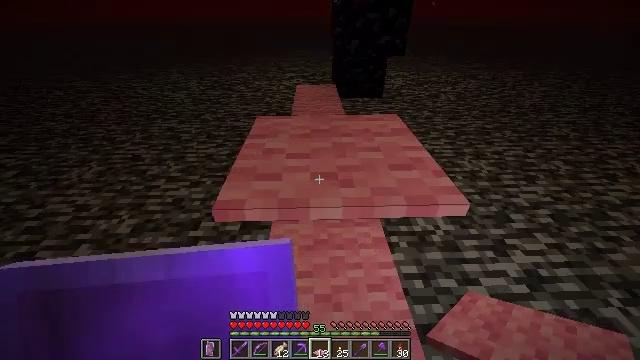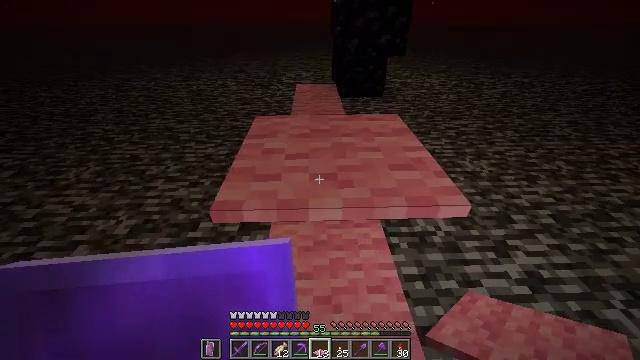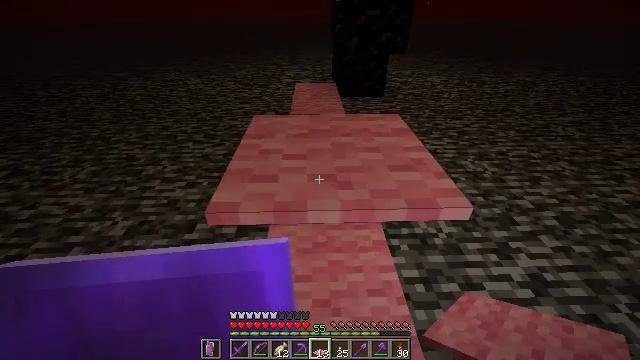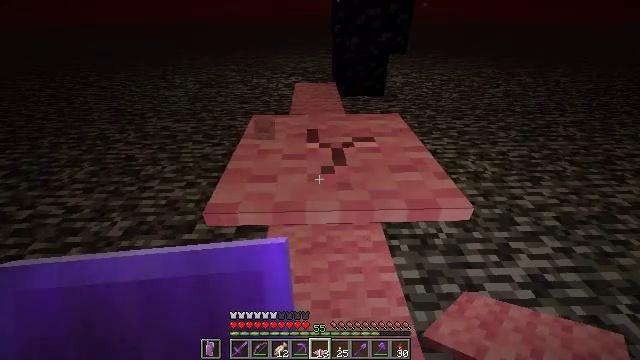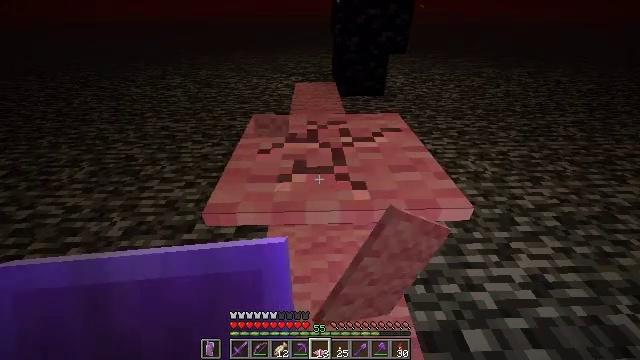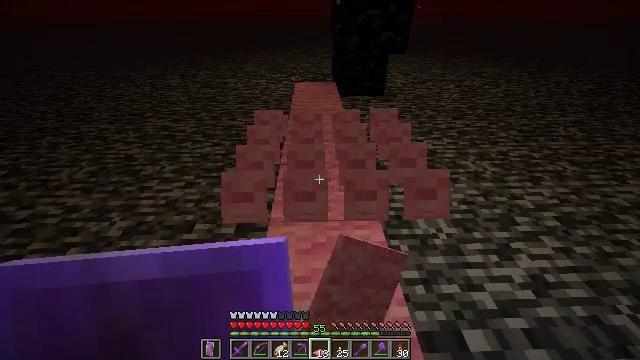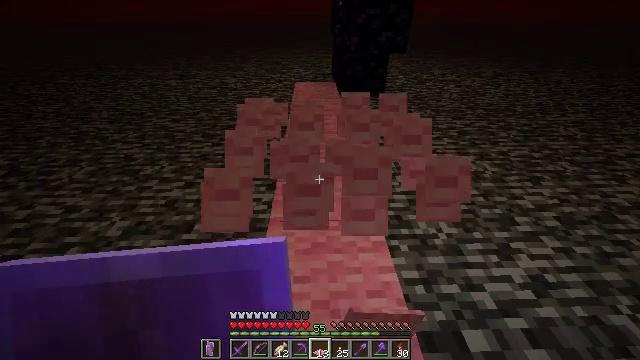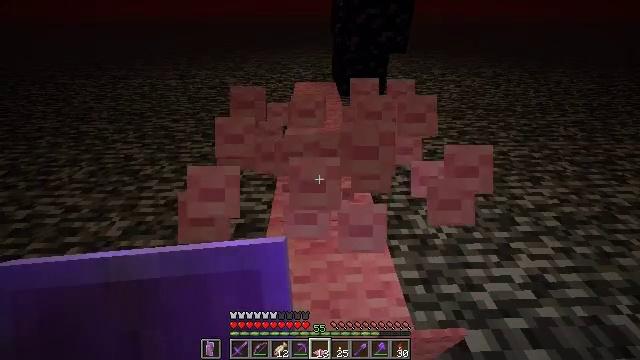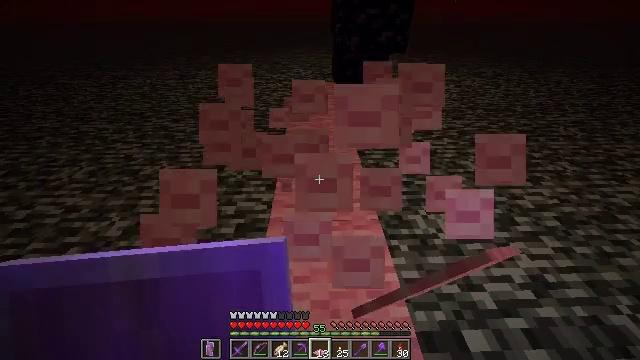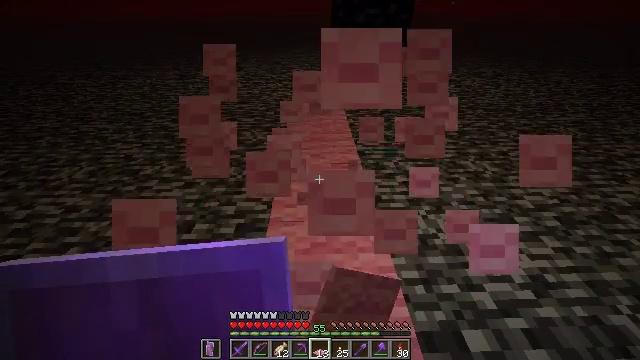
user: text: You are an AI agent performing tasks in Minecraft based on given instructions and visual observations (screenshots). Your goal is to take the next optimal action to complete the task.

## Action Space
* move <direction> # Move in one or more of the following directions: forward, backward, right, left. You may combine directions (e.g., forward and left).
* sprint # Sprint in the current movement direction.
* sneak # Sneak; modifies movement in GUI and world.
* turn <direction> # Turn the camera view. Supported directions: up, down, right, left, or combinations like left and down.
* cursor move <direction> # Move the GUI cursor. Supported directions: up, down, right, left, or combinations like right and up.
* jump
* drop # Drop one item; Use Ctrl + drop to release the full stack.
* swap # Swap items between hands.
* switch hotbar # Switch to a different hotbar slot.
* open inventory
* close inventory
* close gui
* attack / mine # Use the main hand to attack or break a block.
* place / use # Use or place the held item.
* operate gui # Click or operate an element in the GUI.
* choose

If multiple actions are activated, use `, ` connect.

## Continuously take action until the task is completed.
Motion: motion action
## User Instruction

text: mine block pink carpet
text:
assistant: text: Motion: no_op
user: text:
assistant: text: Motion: no_op
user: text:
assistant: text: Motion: attack / mine
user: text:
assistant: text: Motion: attack / mine
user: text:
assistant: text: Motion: attack / mine
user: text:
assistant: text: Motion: attack / mine
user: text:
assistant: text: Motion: attack / mine
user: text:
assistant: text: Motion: attack / mine
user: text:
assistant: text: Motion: attack / mine
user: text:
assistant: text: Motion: attack / mine